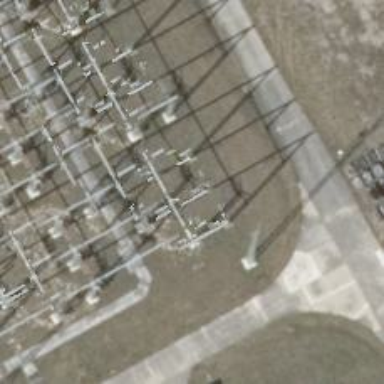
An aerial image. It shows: Busbar power line.